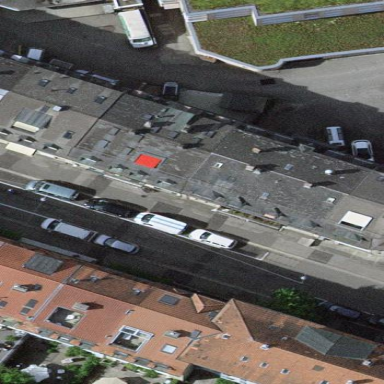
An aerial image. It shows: View of apartment building.